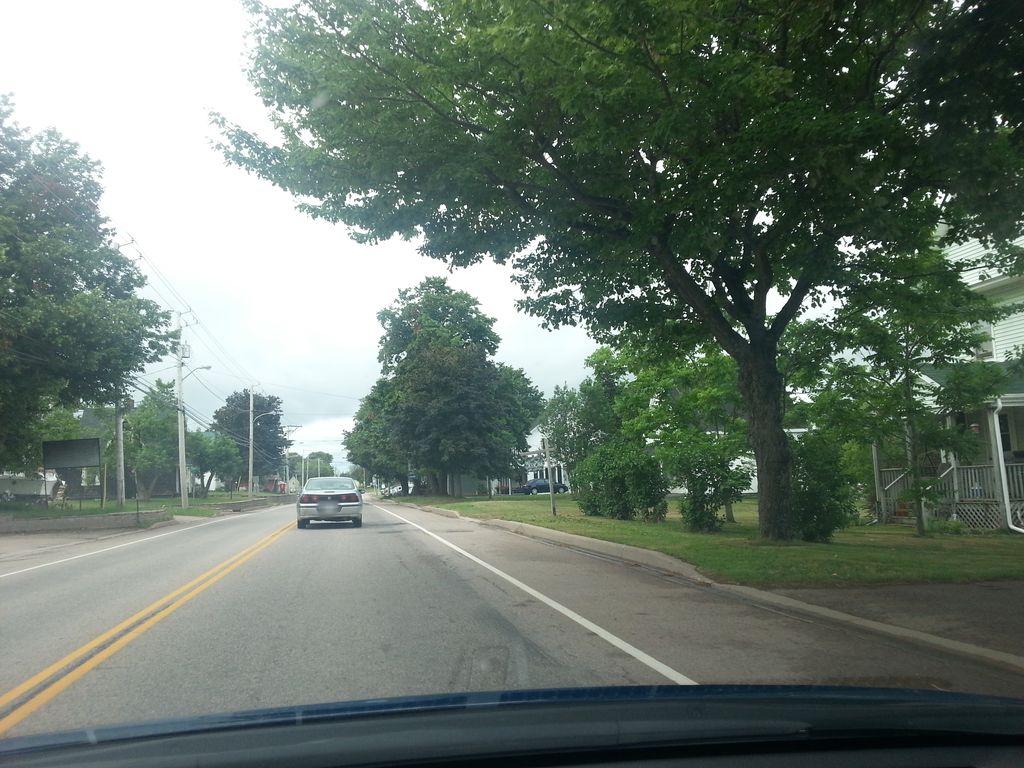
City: charlottetown